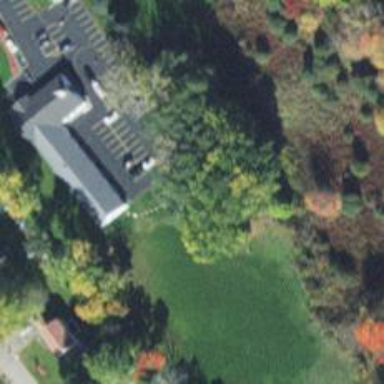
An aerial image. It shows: School.